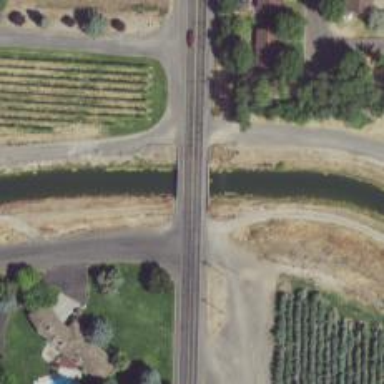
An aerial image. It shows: Secondary road with bridge.